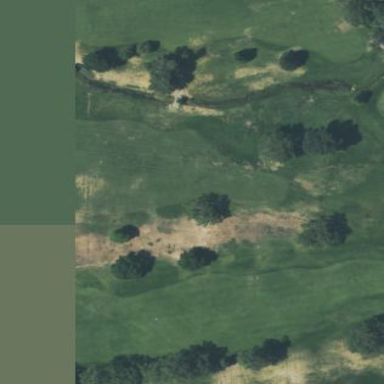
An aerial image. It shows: Finely mowed grass area designated as golf fairway.